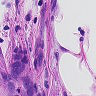
Metastatic tissue present: yes